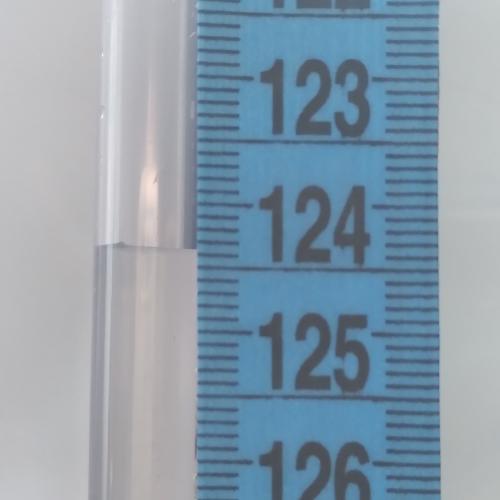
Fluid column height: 124.4 cm